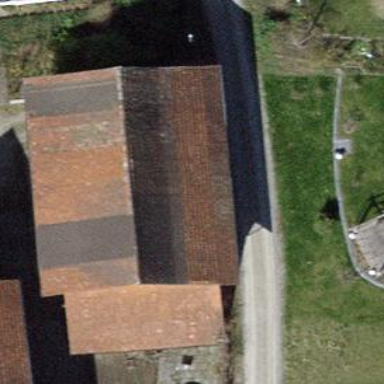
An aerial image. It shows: Farm auxiliary building with gabled roof.